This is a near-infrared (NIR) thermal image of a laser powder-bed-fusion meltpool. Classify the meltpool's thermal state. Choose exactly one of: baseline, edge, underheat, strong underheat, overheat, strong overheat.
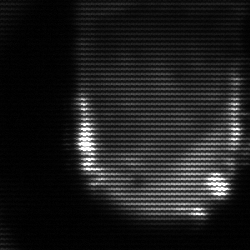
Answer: baseline